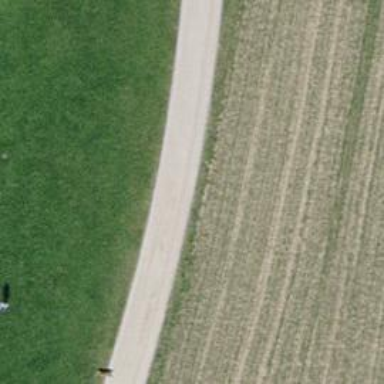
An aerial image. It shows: Gravel track with Grade 3 quality.